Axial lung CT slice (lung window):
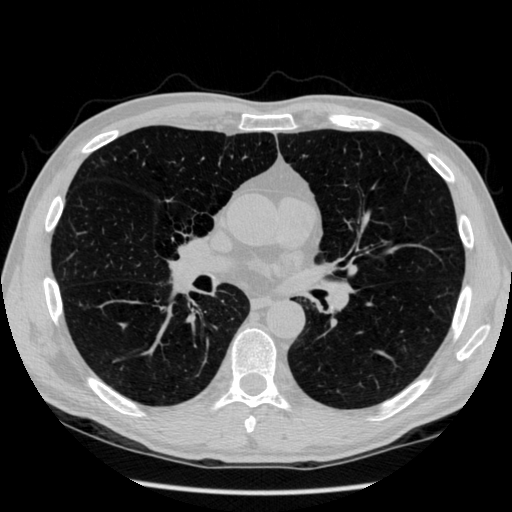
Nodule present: no